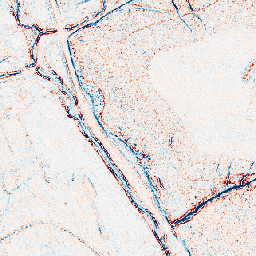
Category: edge_preserving
Decomposition family: bilateral
Decomposition parameters: d: 5
sigma_color: 150
sigma_space: 150
Upsampling method: area
Upsampling parameters: scale: 8
Upsampling scale: 8